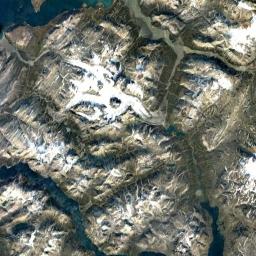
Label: snowberg